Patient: sex M, age 47
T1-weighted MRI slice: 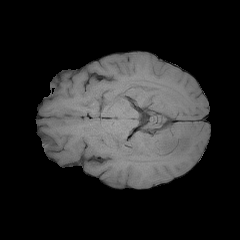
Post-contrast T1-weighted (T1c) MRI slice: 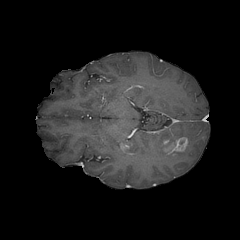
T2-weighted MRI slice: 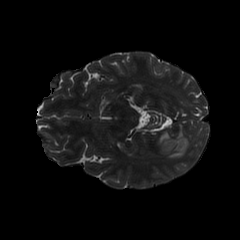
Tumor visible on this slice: yes
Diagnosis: Glioblastoma, IDH-wildtype
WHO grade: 4